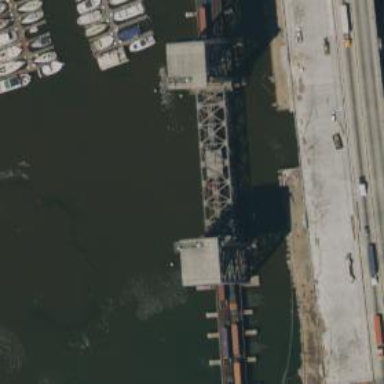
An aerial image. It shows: Movable railway bridge.